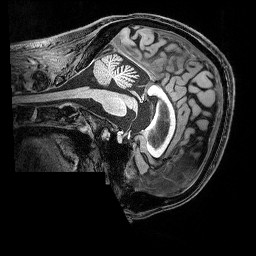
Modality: T1w
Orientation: sagittal
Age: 66
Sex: male
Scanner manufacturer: siemens
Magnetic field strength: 3 T
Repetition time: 2.5 s
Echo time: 0.00369 s